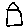
Label: house